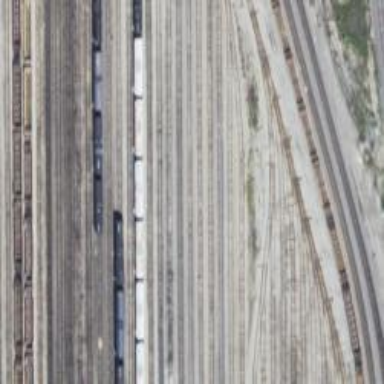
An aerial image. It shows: Railway yard in service.